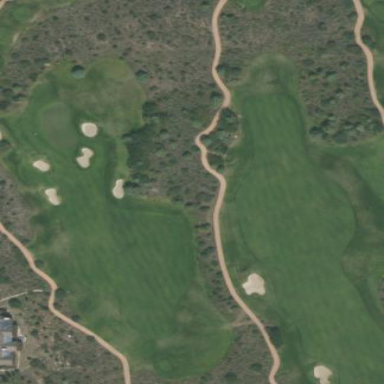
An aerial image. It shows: Area of rough grass used for golf.